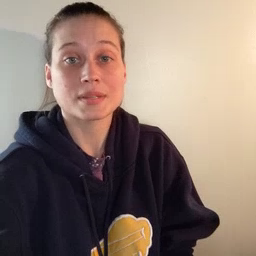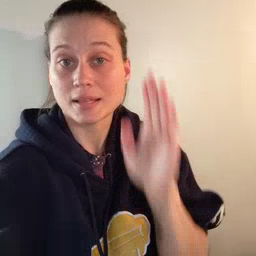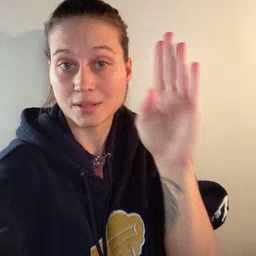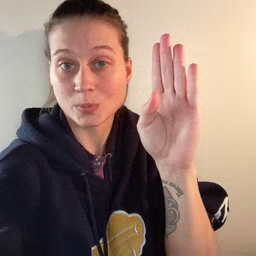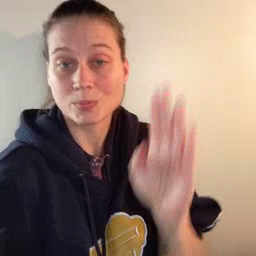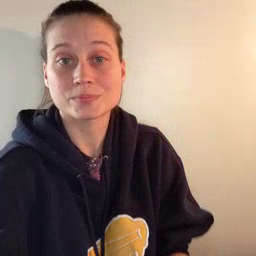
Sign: hello